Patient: sex M, age 85
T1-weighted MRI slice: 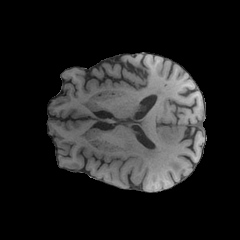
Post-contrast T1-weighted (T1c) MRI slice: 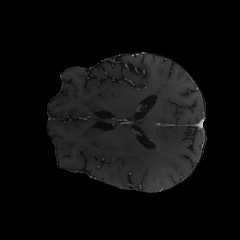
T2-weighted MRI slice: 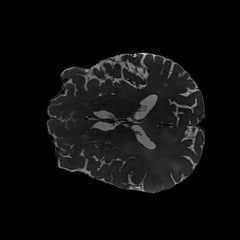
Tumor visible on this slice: yes
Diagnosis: Glioblastoma, IDH-wildtype
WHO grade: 4